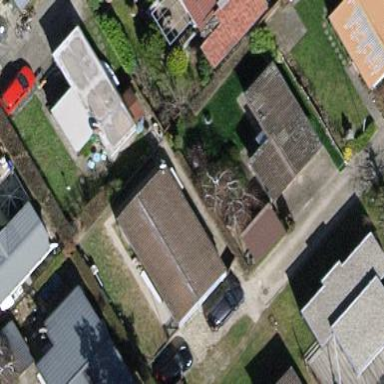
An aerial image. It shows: Static caravan.